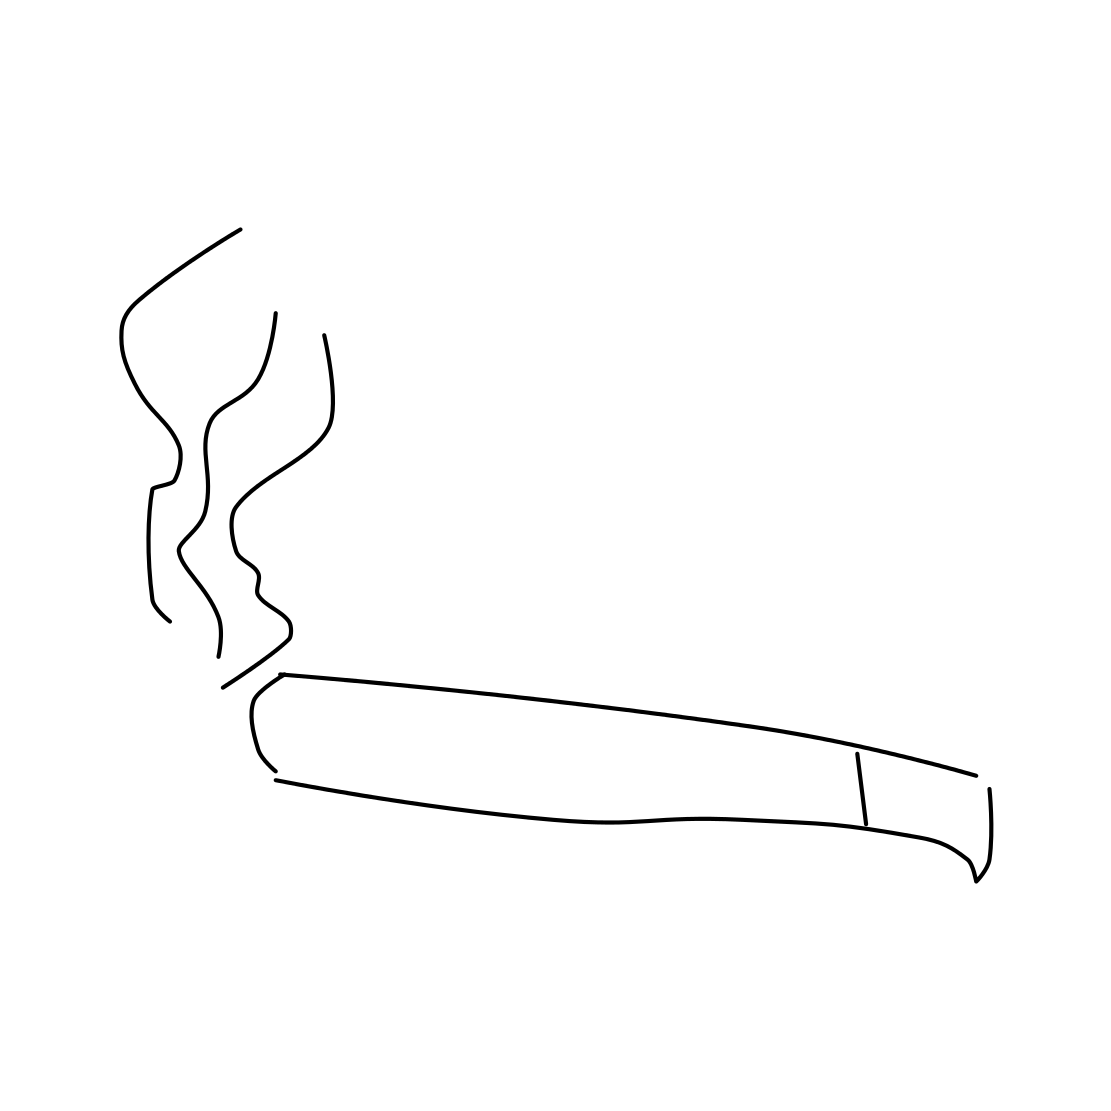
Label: cigarette